Question: After stopping my web app, a significant amount of PermGen is not being released. The culprit seems to be the WebappClassLoader (in Tomcat, but it happens in Jetty too), which is kept in memory by references from a bunch of other objects. The following image shows that objects that refer to WebappClassLoader, and the things that refer to them, and so on.

One of the clingy objects seems to be an instance of 'net.lag.logging.Level$INFO$', to which a reference is stored in the static 'known' array in 'java.util.logging.Level'.
It appears that 'java.util.logging.Level' keeps a static reference to all instances of itself. Bad, nasty 'java.util.logging.Level'! Can I do anything about it? The java.util.logging framework is used by a third-party library, so I don't think I have the option of not using it.
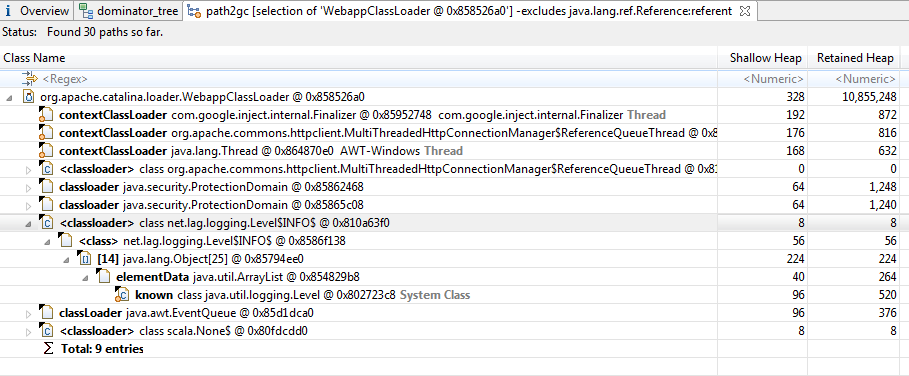
Answer: Short of making Sun fix the Level implementation or changing your library to do away with its custom Level, the only way I can think of is moving the library out of the web application classloader and into the container (shared or common classloader).
If you do this, there will still be the custom instances of Level, but they will no longer be linked to the web application. So that if you bounce the webapp, it will keep recycling the same Levels (not leaking new ones).
Of course, this will affect the classloader for the library, and it might break. Some things need to be in the web application and cannot be moved to the container. Even if the library continues to work, it might itself keep similar references to other parts of the web application around, which would be the exact same problem again. Still, give it a try.